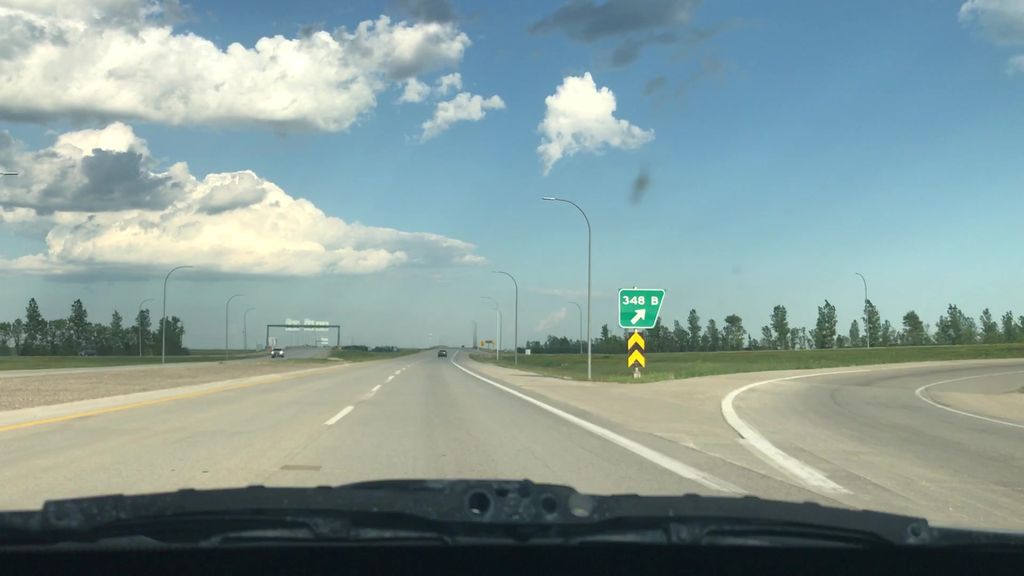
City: winnipeg